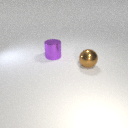
large purple metal cylinder behind large brown metal sphere